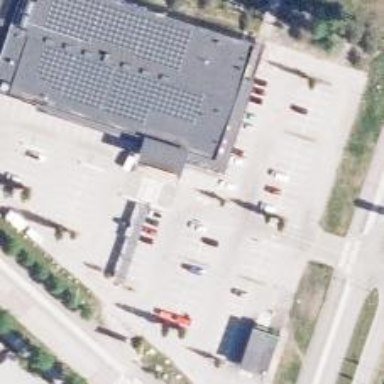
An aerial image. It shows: Parking area.